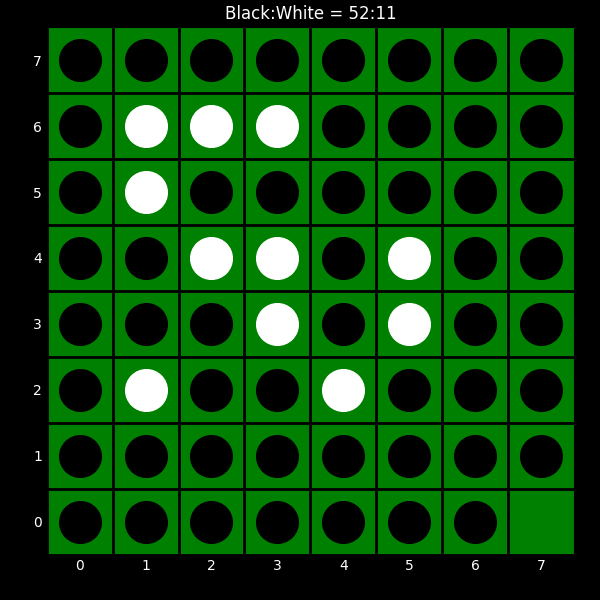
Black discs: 52
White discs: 11